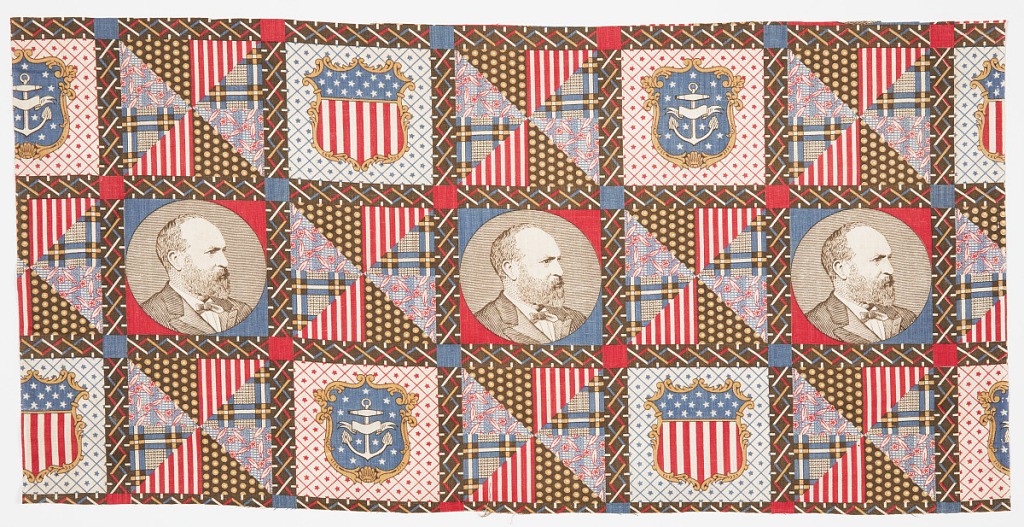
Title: Textile
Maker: James Garfield
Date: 1880
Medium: cotton Technique: printed
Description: Printed patchwork fragment has the image of President James A. Garfield and alternating shield flags patterned with either stars and stripes or an anchor with stars. Remaining quadrants have a printed patchwork design and are divided into eight equal triangles filled with four different patterns. This particular image of Garfield in profile wearing a white shirt and dark jacket and tie is based on a photograph from the Pach Brothers photography studio of New York and was widely circulated around the United States.